Field crop: maize
Growth stage: 2
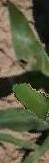
Species: maize